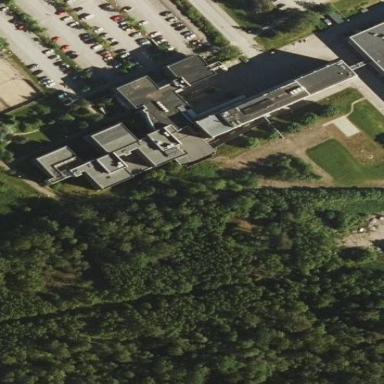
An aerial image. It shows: Office building with flat roof.